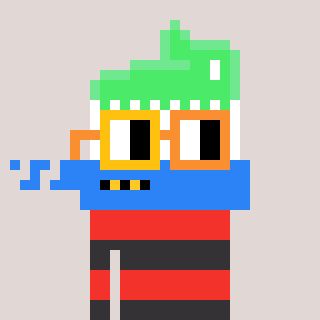
a pixel art character with square yellow and orange glasses, a toothbrush-shaped head and a grayscale-colored body on a warm background